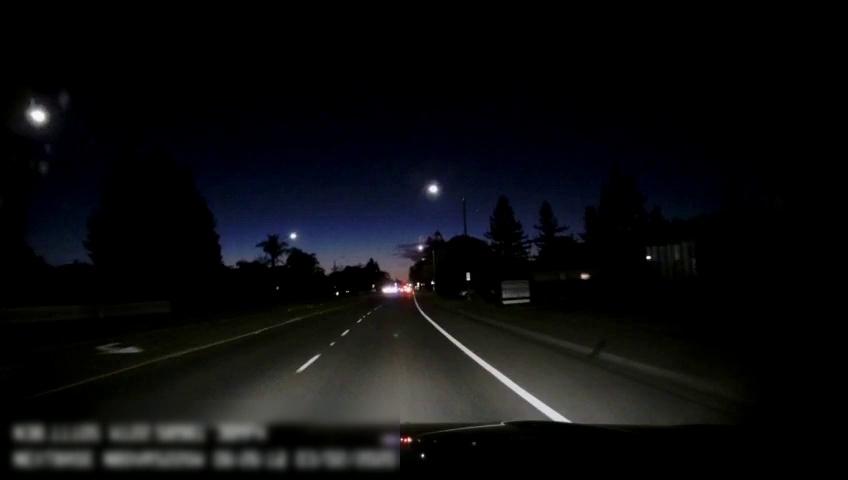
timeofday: Night
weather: Cloudy
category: Drivable Space
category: Vehicles | Car
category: Lanes | Current Lane
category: Lanes | Current Lane
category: Lanes | Alternate Lane
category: Lanes | Opposite Lane